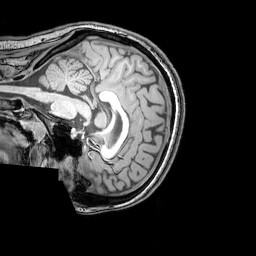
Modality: T1w
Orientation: sagittal
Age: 20
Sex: female
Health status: healthy
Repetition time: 0.081 s
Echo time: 0.037 s